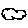
Label: cloud